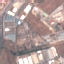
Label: Industrial